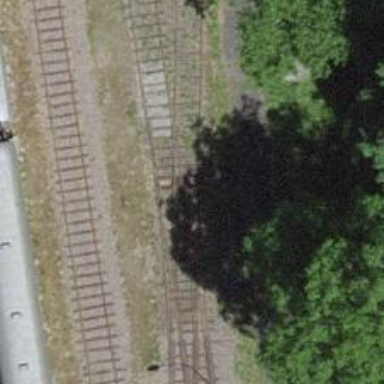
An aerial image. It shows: Railway switch.